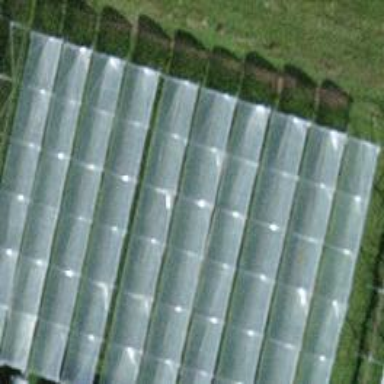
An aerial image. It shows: Greenhouse.